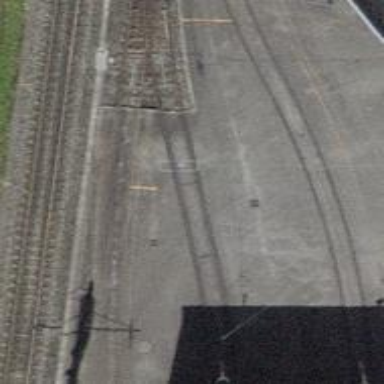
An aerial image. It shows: Narrow-gauge railway with single track running through yard. The railway is electrified with contact line.